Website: walmart
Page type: order-returns
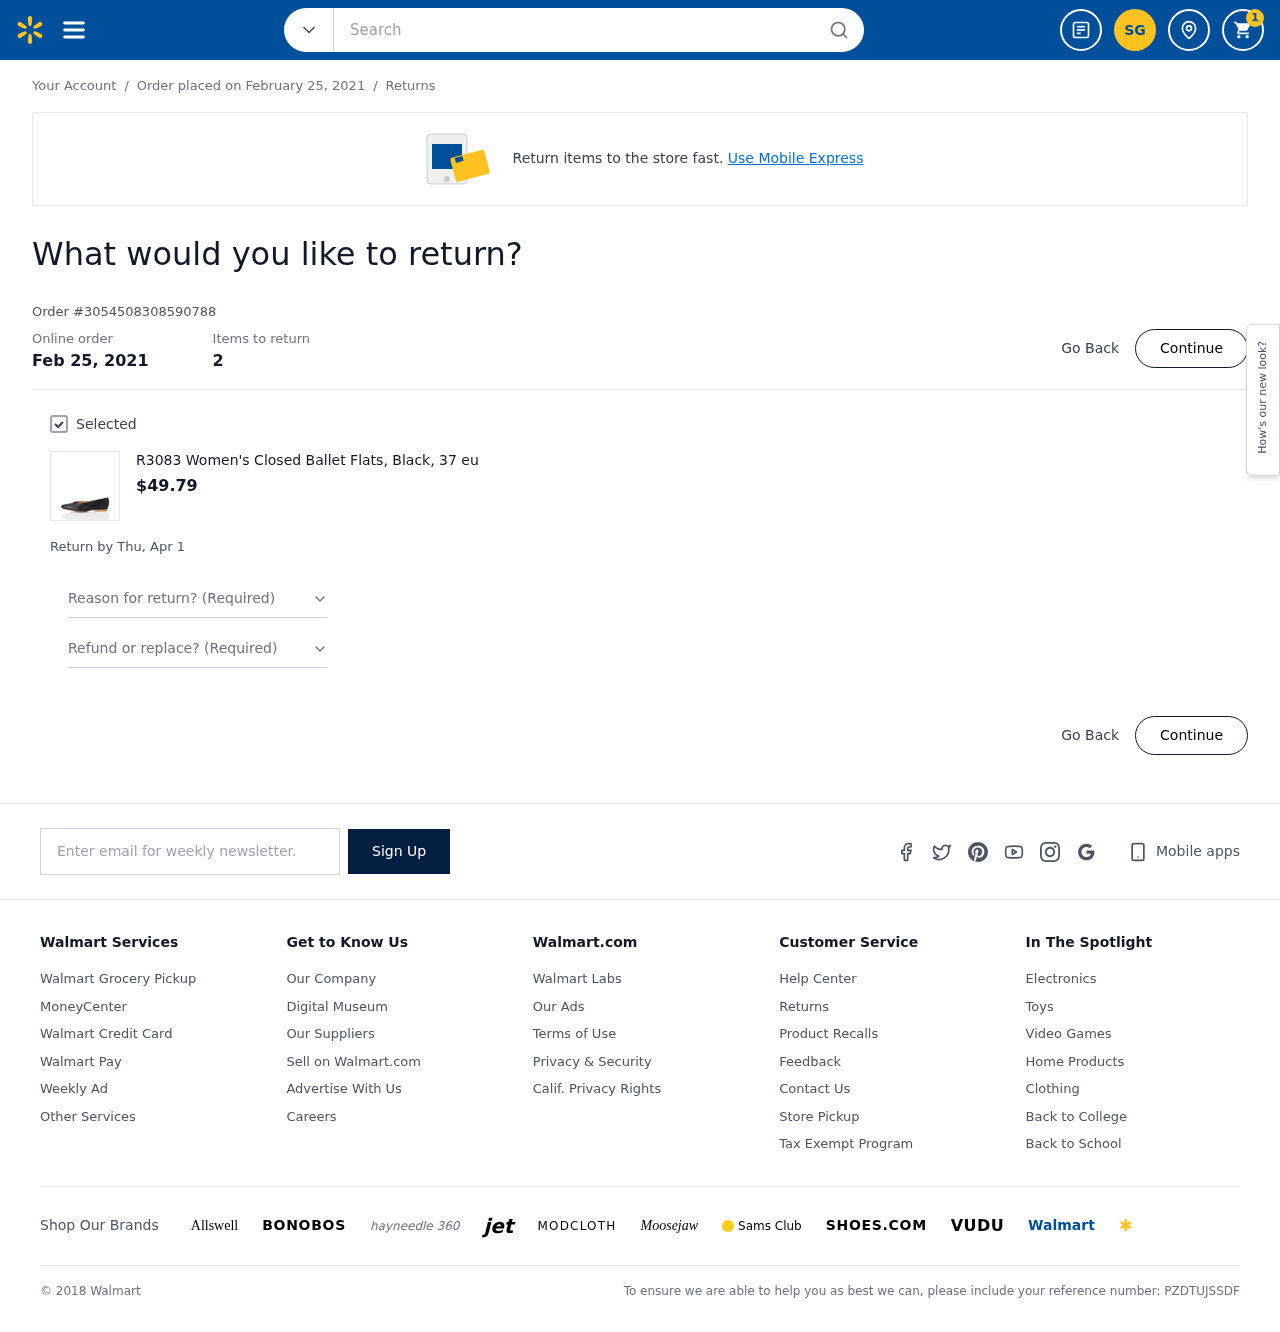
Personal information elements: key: PII_EMAIL
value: scottgonzalez@yahoo.com
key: PII_INITIALS
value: SG
Product elements: key: PRODUCT1_NAME
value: R3083 Women's Closed Ballet Flats, Black, 37 eu
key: PRODUCT1_PRICE
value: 49.79
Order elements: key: ORDER_NUM_ITEMS
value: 1
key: ORDER_DATE
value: Order placed on February 25, 2021
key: ORDER_DATE
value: Feb 25, 2021
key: ORDER_ID
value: Order #3054508308590788
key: ORDER_NUM_ITEMS
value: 2
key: ORDER_RETURN_BY_DATE
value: Return by Thu, Apr 1
Search elements: key: HEADER_SEARCH
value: Search